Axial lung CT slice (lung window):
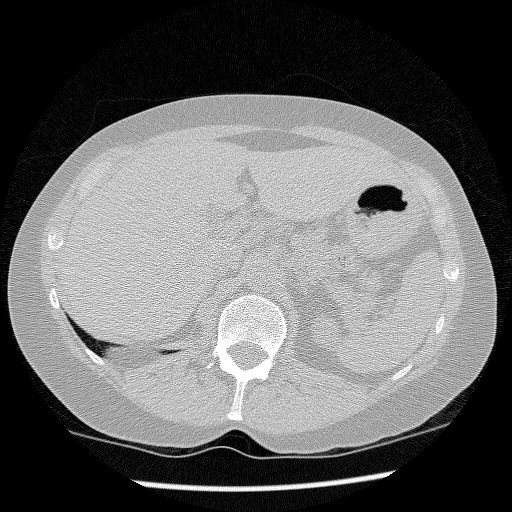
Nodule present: no